Field crop: tomato
Growth stage: 2
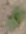
Species: solanum